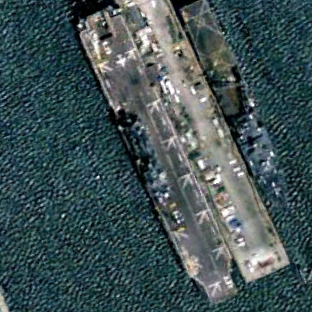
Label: assault